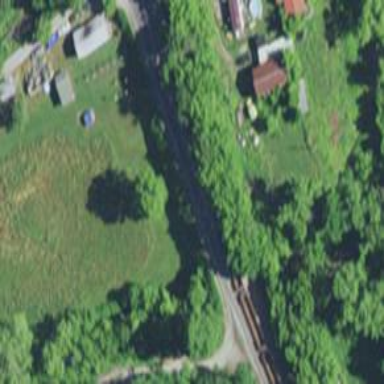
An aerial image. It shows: Railway siding with rails.